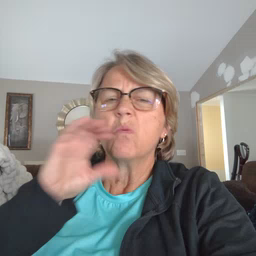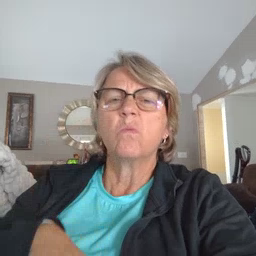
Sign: old